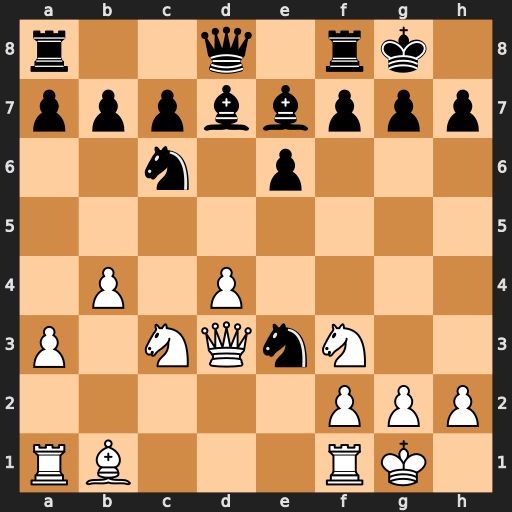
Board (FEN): r2q1rk1/pppbbppp/2n1p3/8/1P1P4/P1NQnN2/5PPP/RB3RK1
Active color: w
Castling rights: -
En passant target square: -
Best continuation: Qxh7#